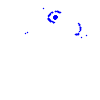
Particle: pion